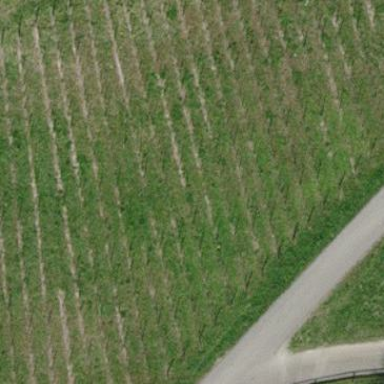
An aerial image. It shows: Vineyard where grapes are grown.